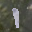
Label: 1